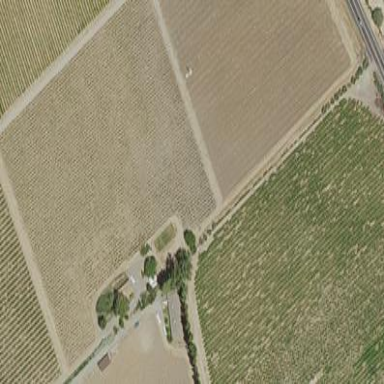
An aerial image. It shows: Vineyard with grape crops.